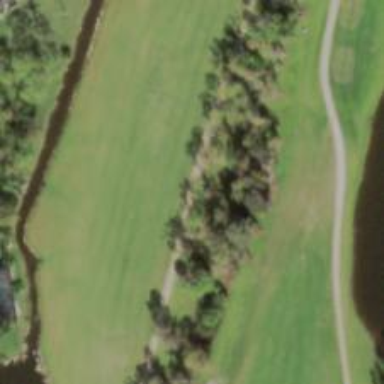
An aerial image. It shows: Footway that resembles golf path.